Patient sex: F
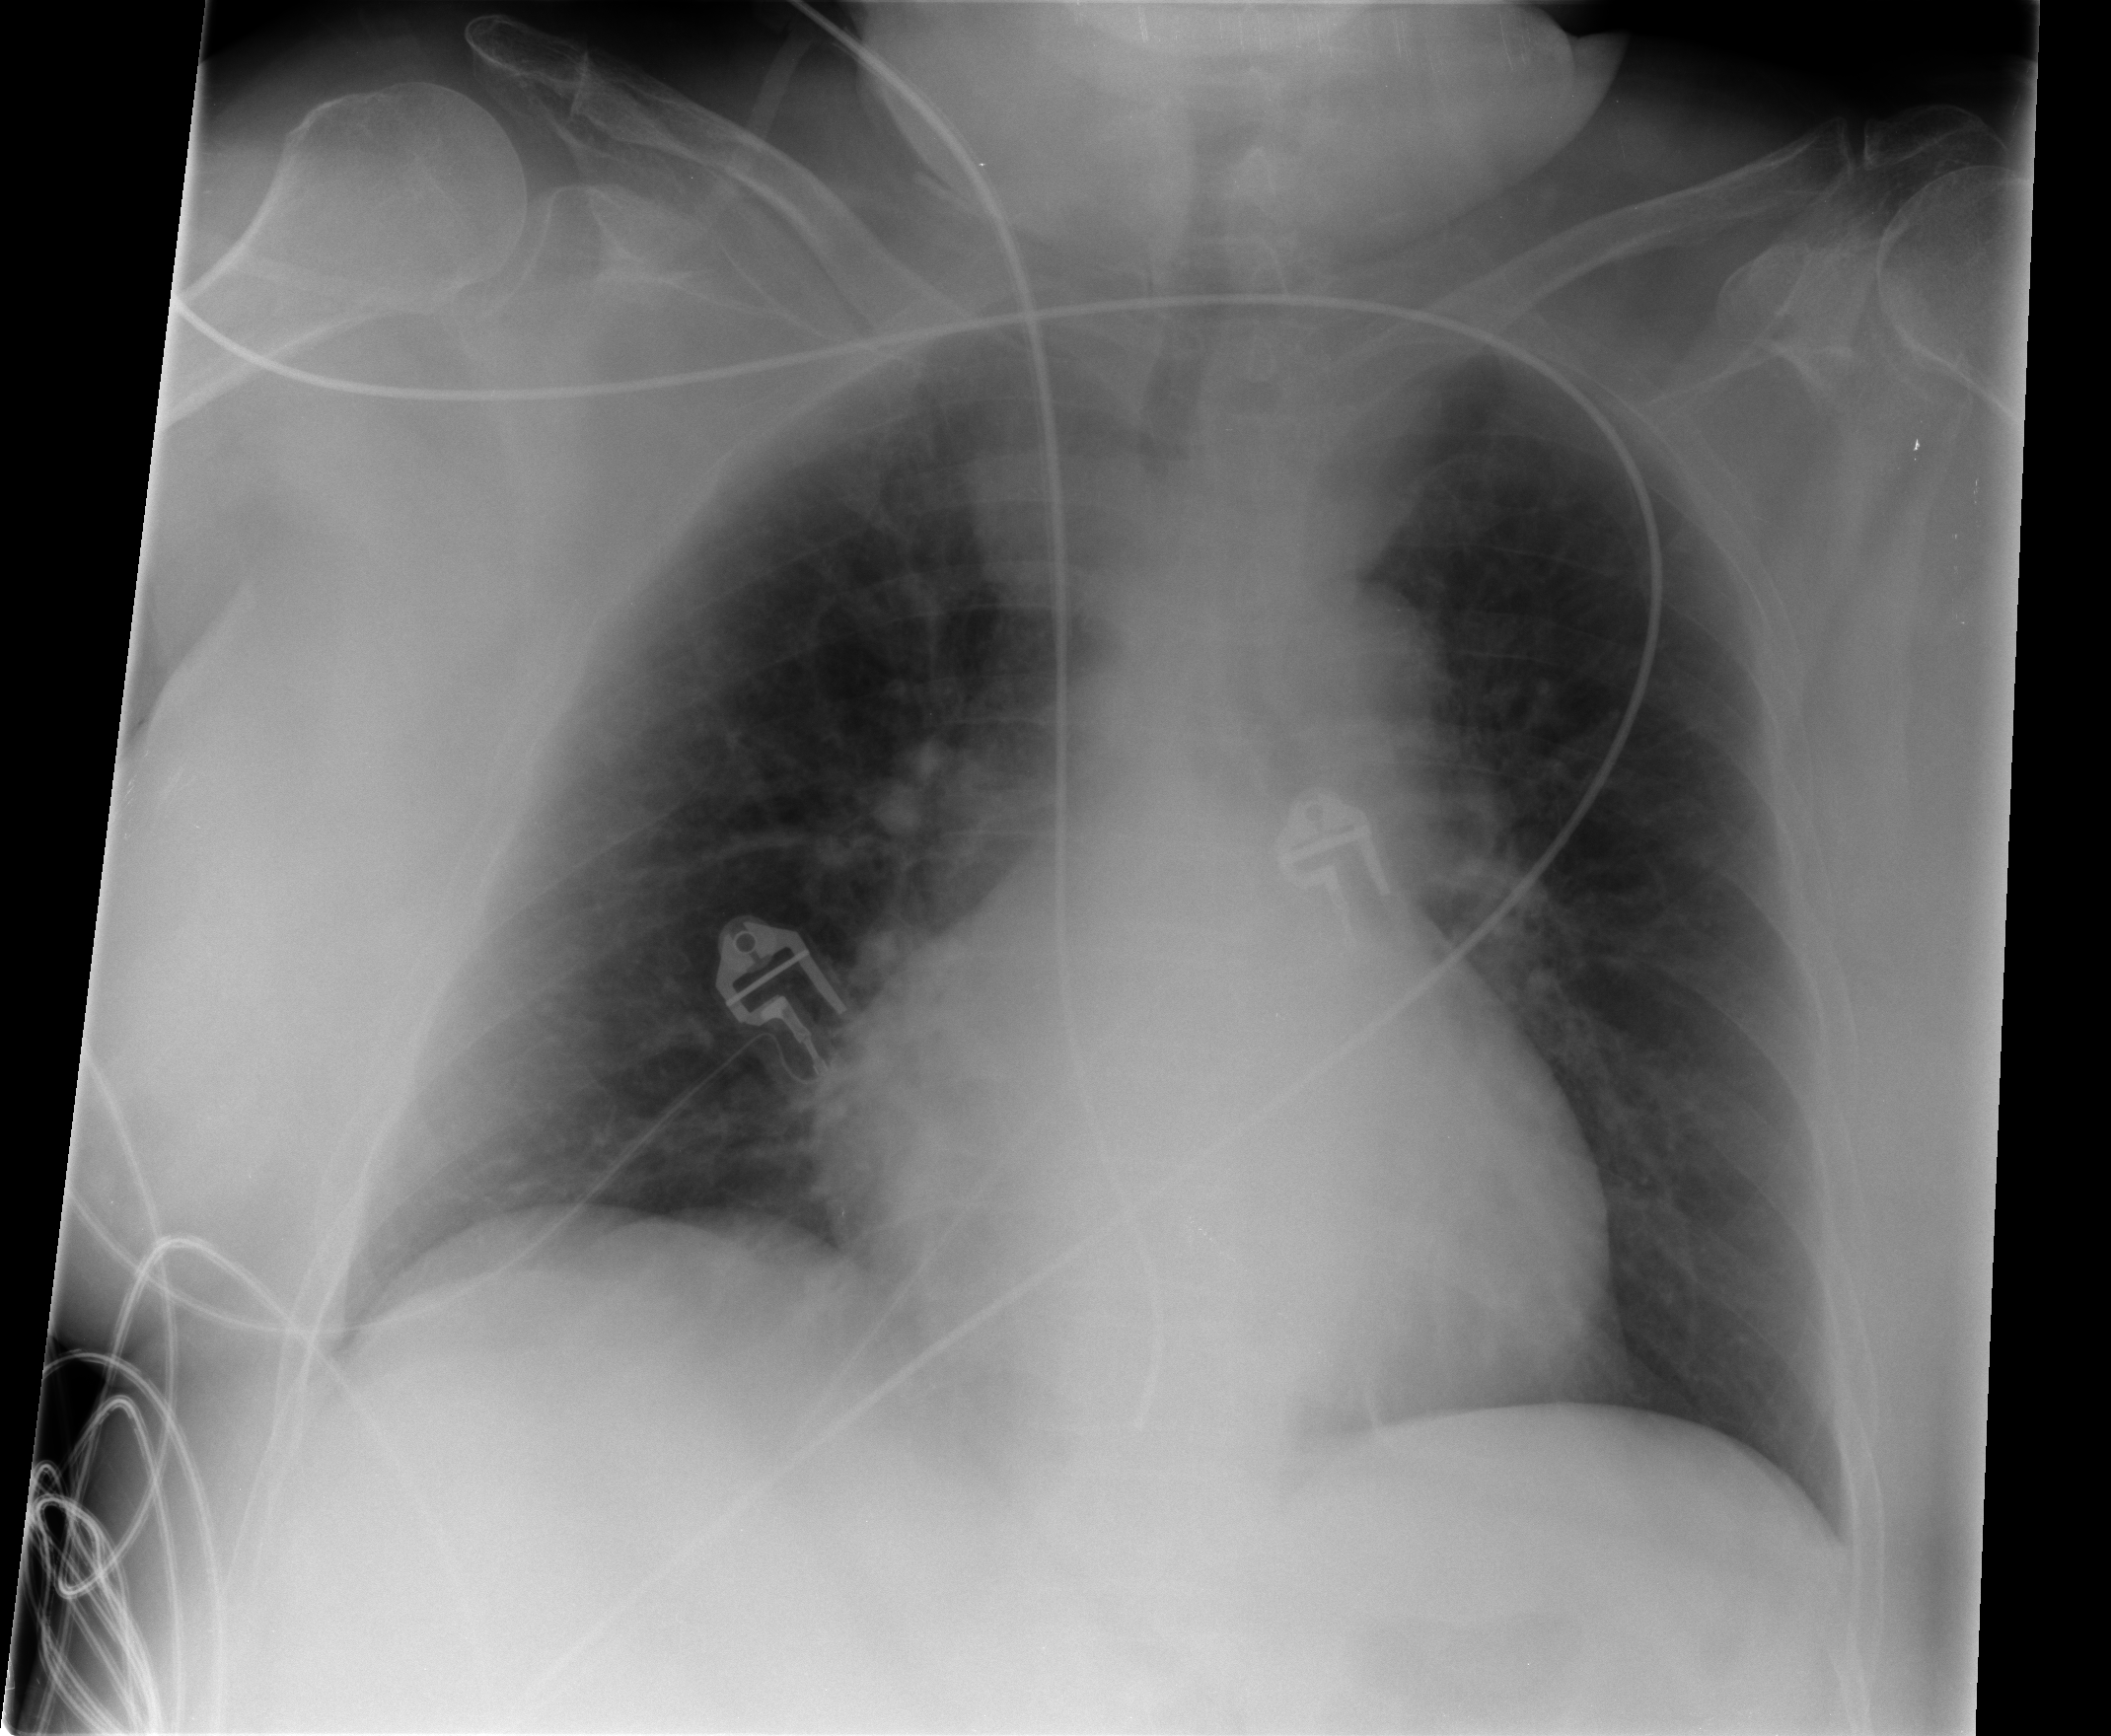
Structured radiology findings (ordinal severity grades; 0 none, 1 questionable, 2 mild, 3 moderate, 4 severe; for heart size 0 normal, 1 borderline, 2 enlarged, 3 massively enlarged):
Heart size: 2
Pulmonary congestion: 2
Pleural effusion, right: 0
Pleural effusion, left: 0
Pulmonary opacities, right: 0
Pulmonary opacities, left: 0
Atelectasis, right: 2
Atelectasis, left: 0